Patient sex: M
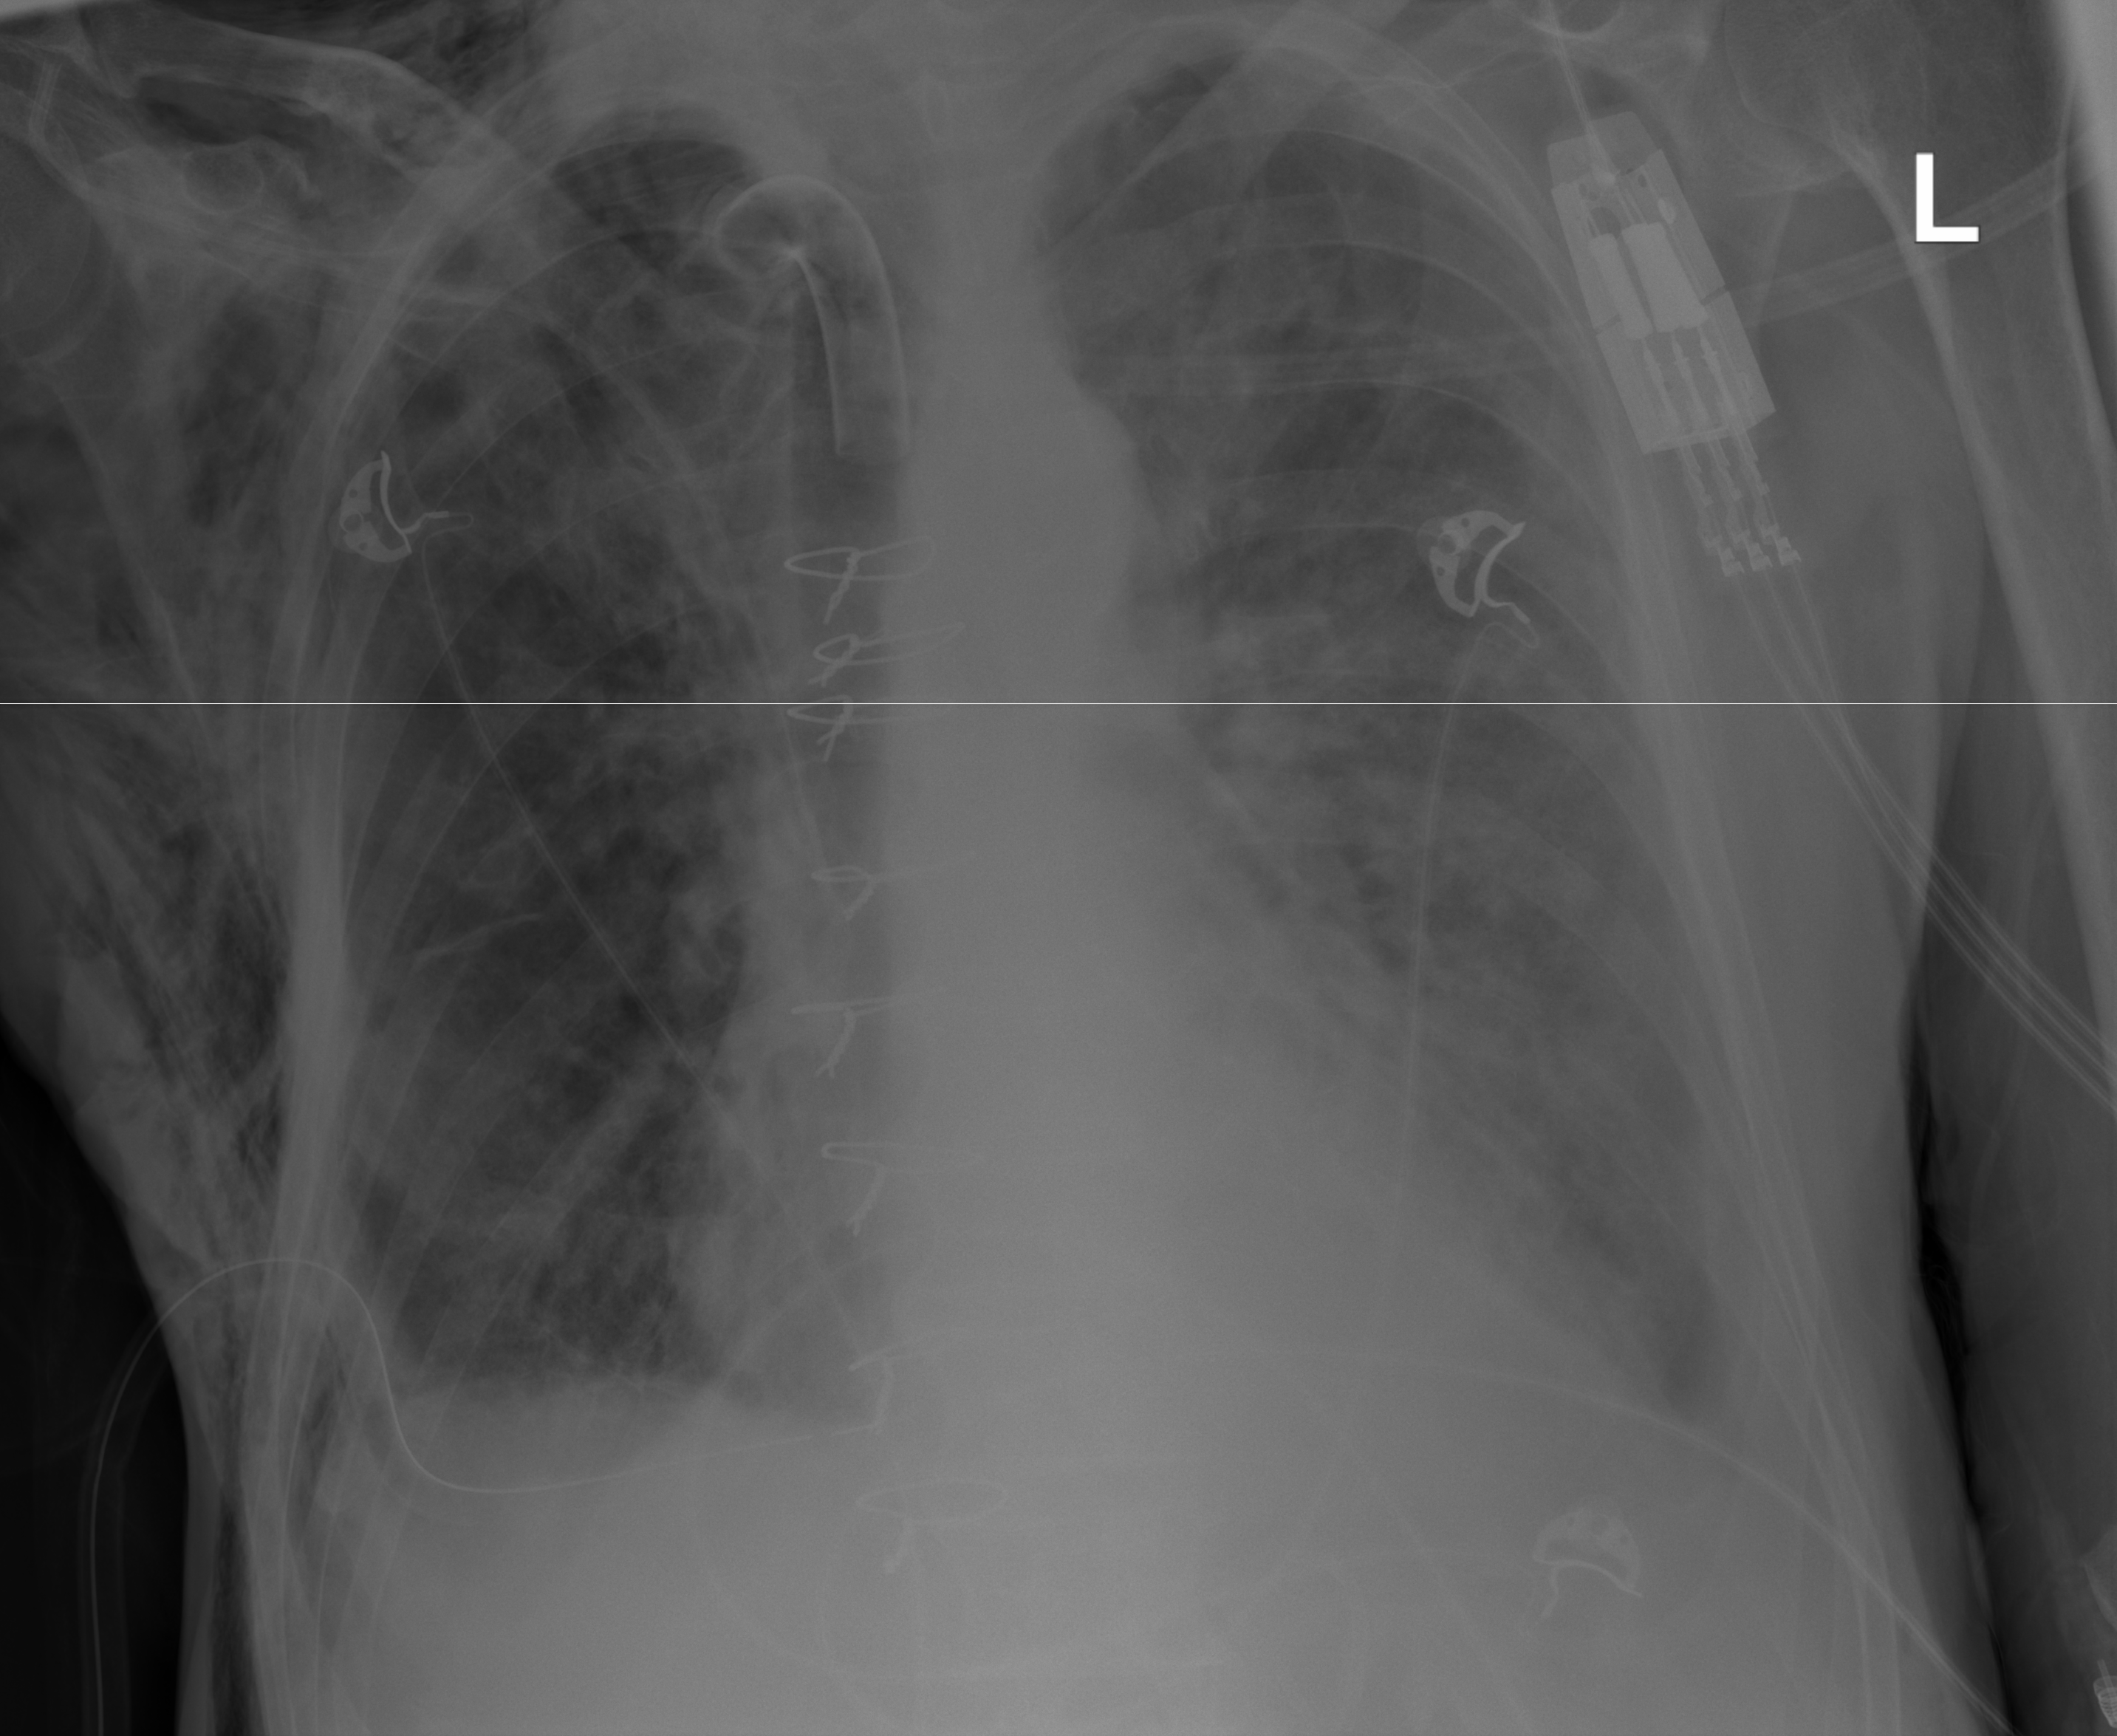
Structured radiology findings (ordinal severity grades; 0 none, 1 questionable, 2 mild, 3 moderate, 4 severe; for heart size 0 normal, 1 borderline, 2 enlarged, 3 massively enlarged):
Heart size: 1
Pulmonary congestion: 2
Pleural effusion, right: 0
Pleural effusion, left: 2
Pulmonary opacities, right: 0
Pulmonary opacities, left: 2
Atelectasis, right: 2
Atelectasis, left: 2